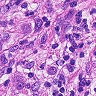
Metastatic tissue present: yes